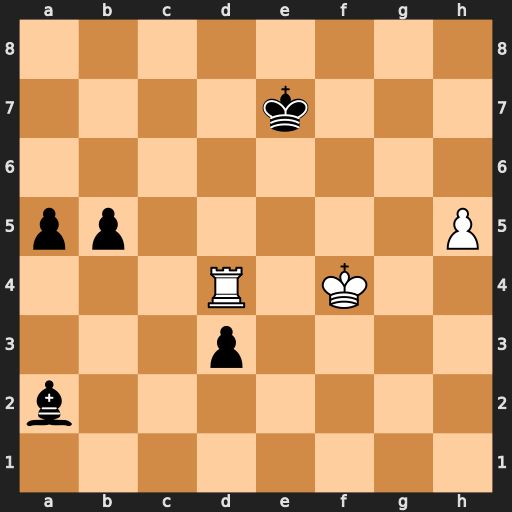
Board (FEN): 8/4k3/8/pp5P/3R1K2/3p4/b7/8
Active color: w
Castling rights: -
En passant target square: -
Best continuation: h6 Bg8 Rxd3 Bh7 Rg3